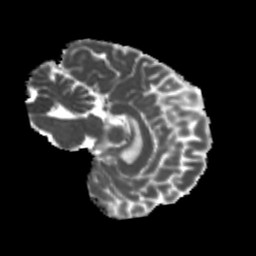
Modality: MD
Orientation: sagittal
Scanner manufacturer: siemens
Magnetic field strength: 3 T
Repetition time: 4 s
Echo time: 0.0594 s